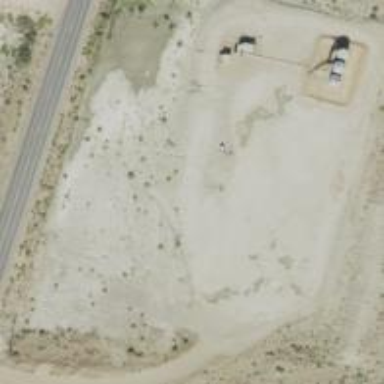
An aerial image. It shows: Petroleum well.